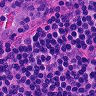
Metastatic tissue present: no